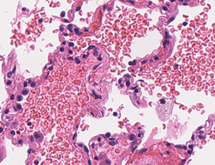
Tumor epithelial tissue: no
Tumor-associated stroma tissue: no
Normal tissue: yes